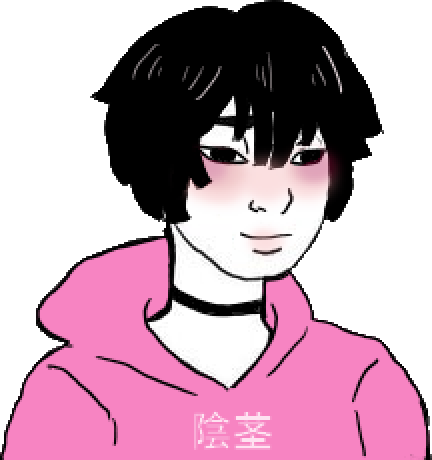
Label: 5_Doomer_Girl